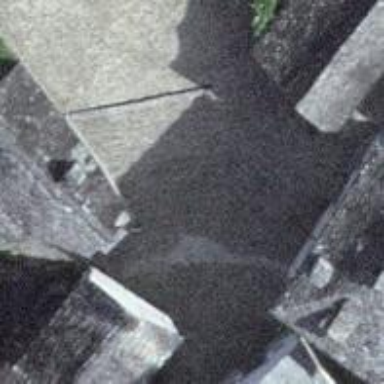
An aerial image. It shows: Steps made of paving stones.